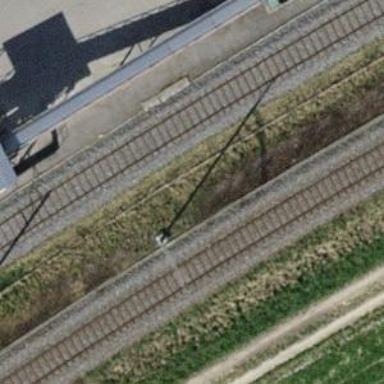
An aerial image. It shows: Single-track railway with electrified contact lines.